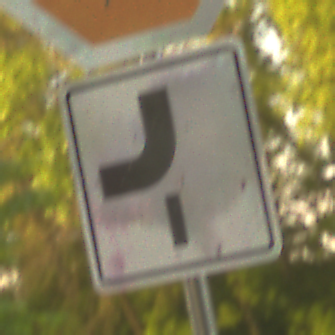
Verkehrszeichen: VerlaufVorfahrtsstrasse7
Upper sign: Stop
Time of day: SunriseSunset
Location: Outdoor (RoadRail)
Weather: Clear
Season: NotSpecified
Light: Natural